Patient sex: M
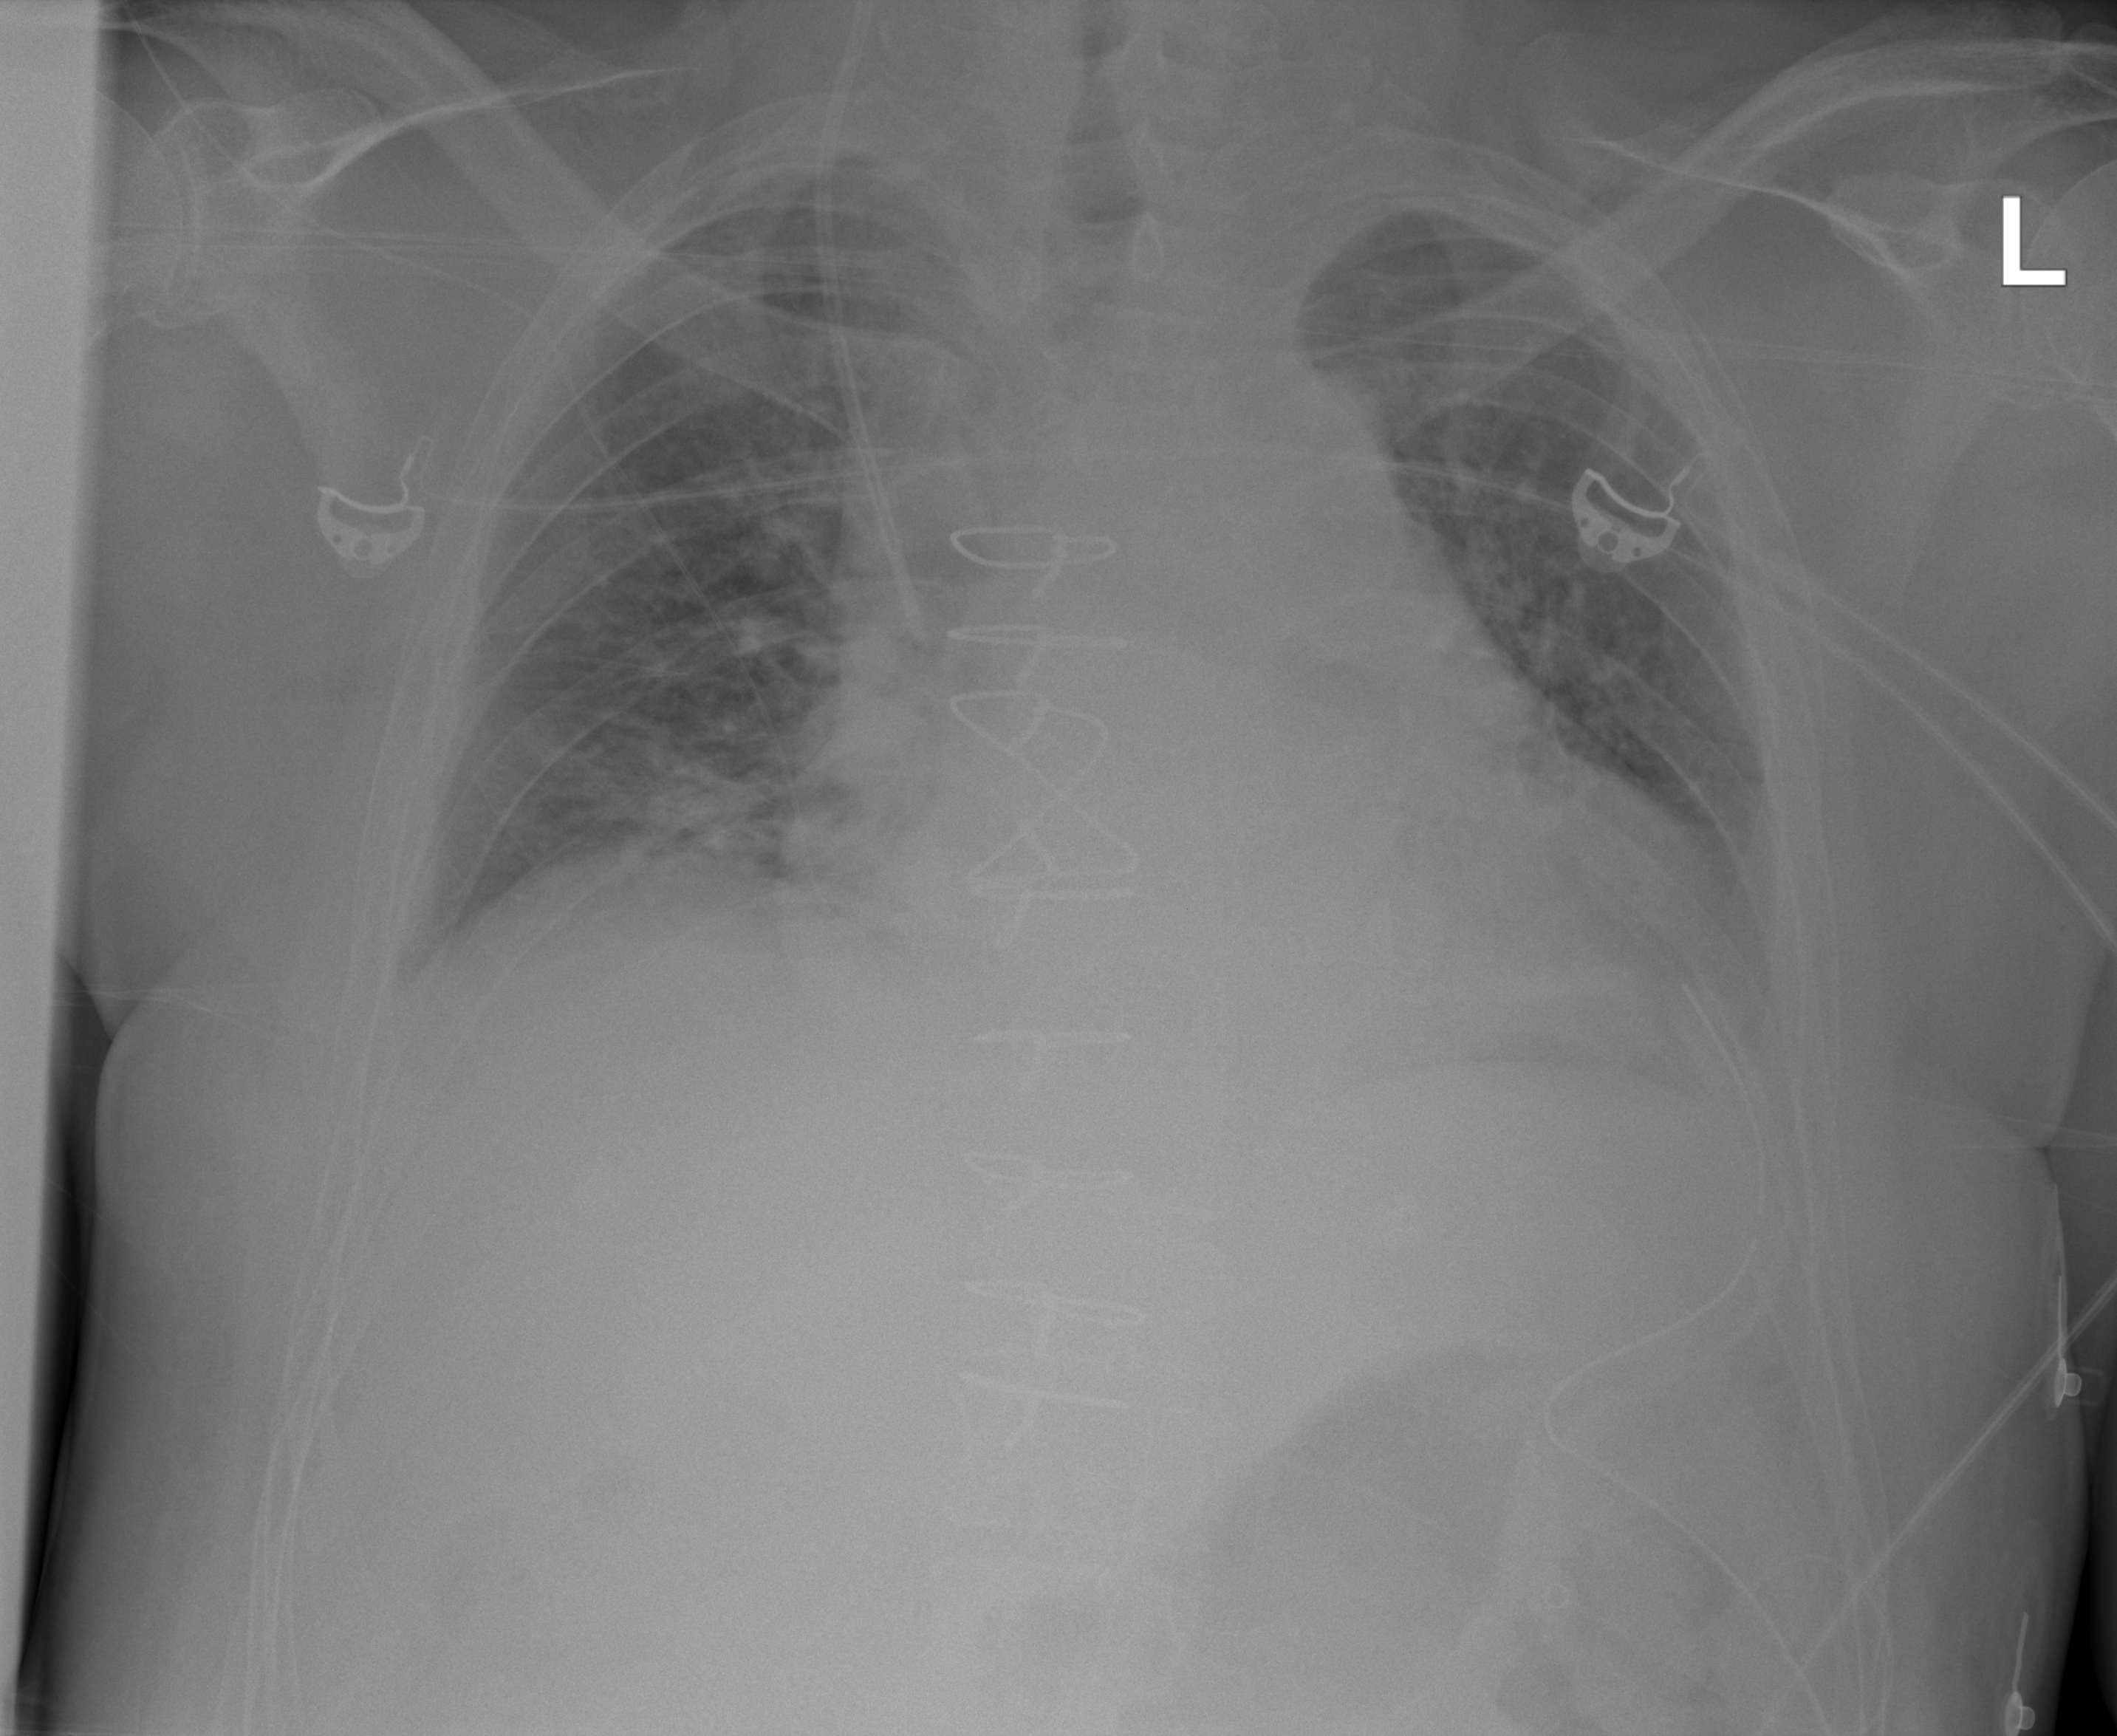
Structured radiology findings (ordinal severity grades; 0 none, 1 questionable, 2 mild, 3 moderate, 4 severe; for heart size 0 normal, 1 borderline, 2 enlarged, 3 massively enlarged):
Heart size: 2
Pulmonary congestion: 2
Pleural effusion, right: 2
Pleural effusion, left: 2
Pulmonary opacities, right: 2
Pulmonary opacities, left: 2
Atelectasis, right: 2
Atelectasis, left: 2